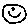
Label: smiley face